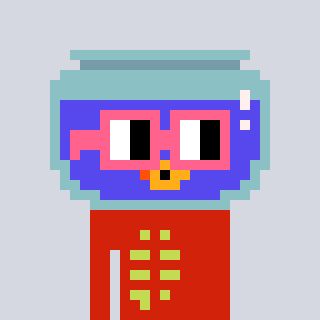
a pixel art character with square pink glasses, a goldfish-shaped head and a red-colored body on a cool background